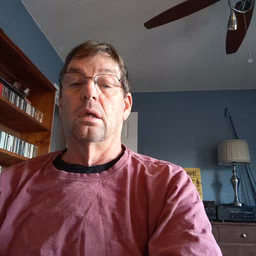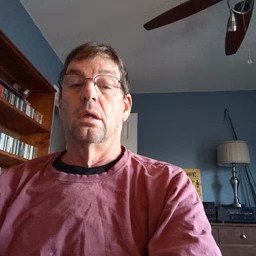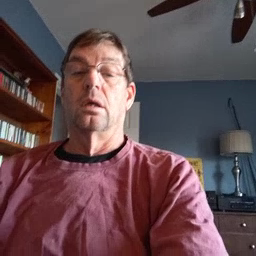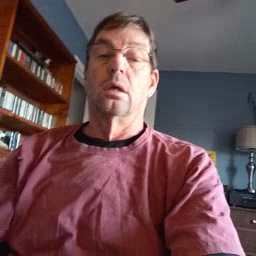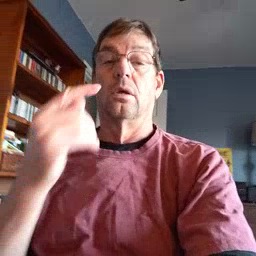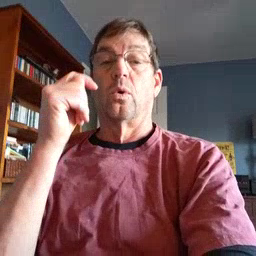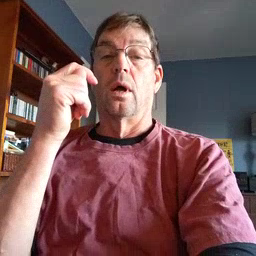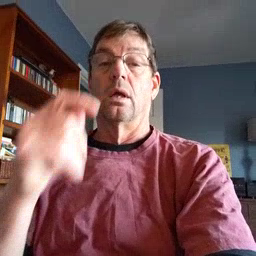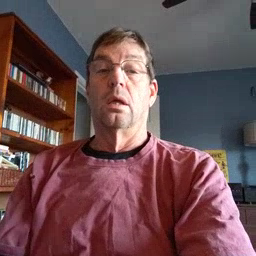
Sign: toy